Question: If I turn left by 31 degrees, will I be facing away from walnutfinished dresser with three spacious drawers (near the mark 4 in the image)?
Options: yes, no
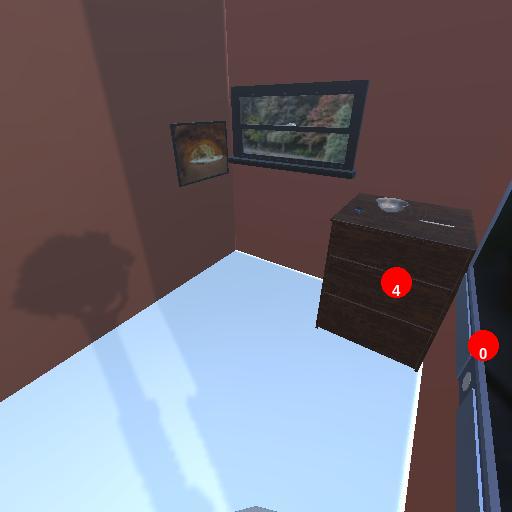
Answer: yes